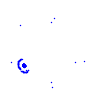
Particle: electron